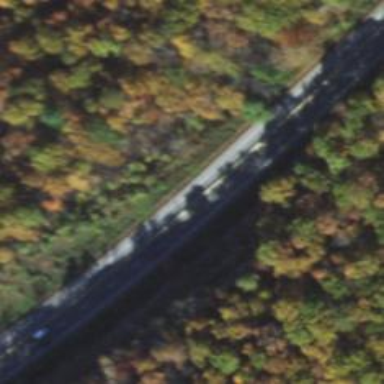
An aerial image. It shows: Trunk highway.